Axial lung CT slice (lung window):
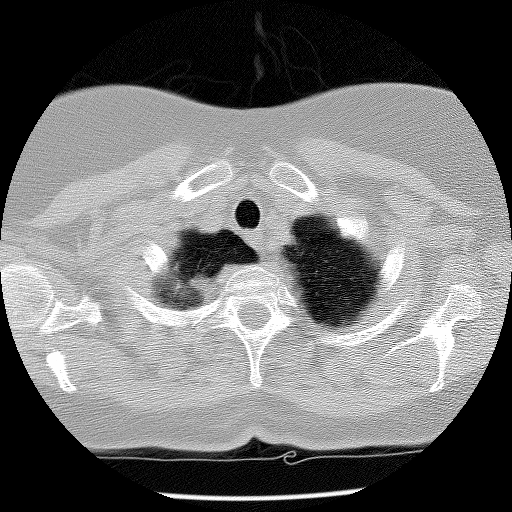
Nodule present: no